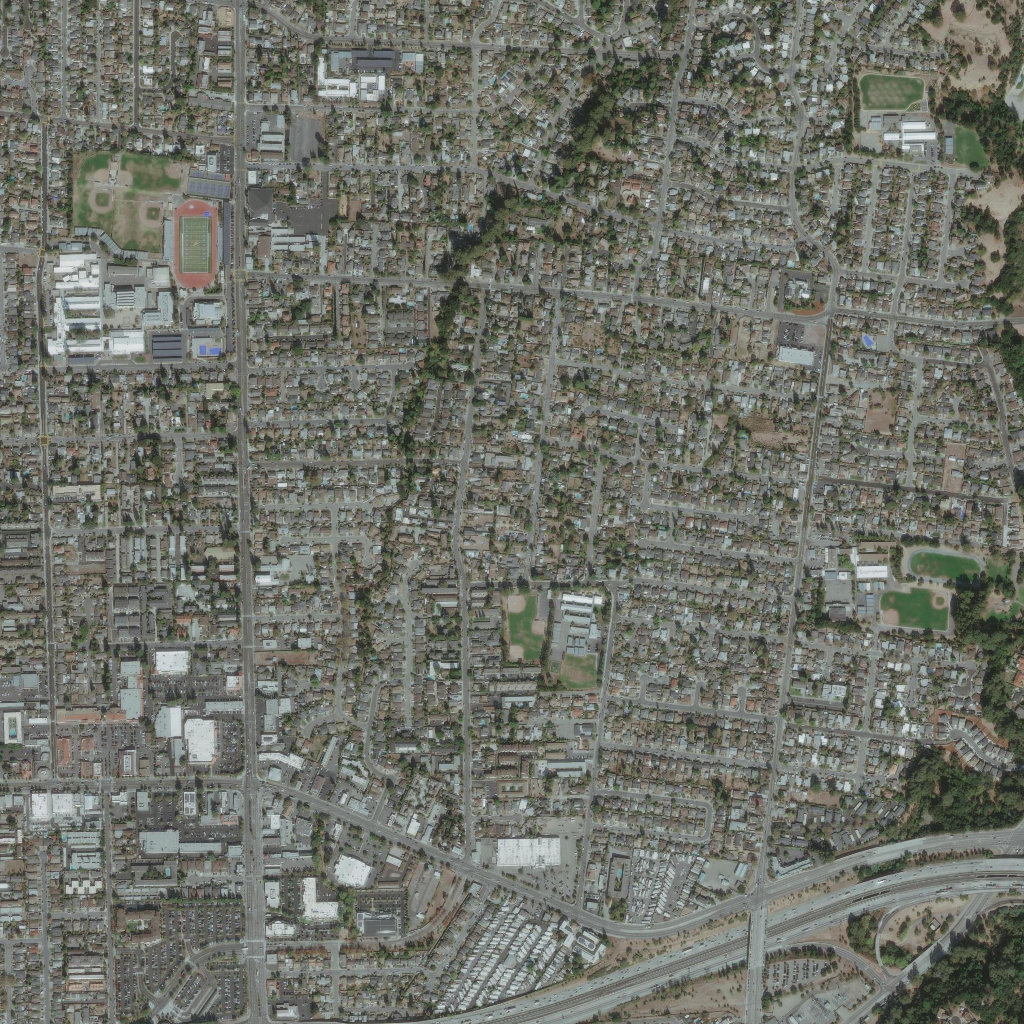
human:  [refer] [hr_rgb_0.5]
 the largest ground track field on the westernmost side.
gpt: <box>[[16, 19, 21, 28, 0]]</box>